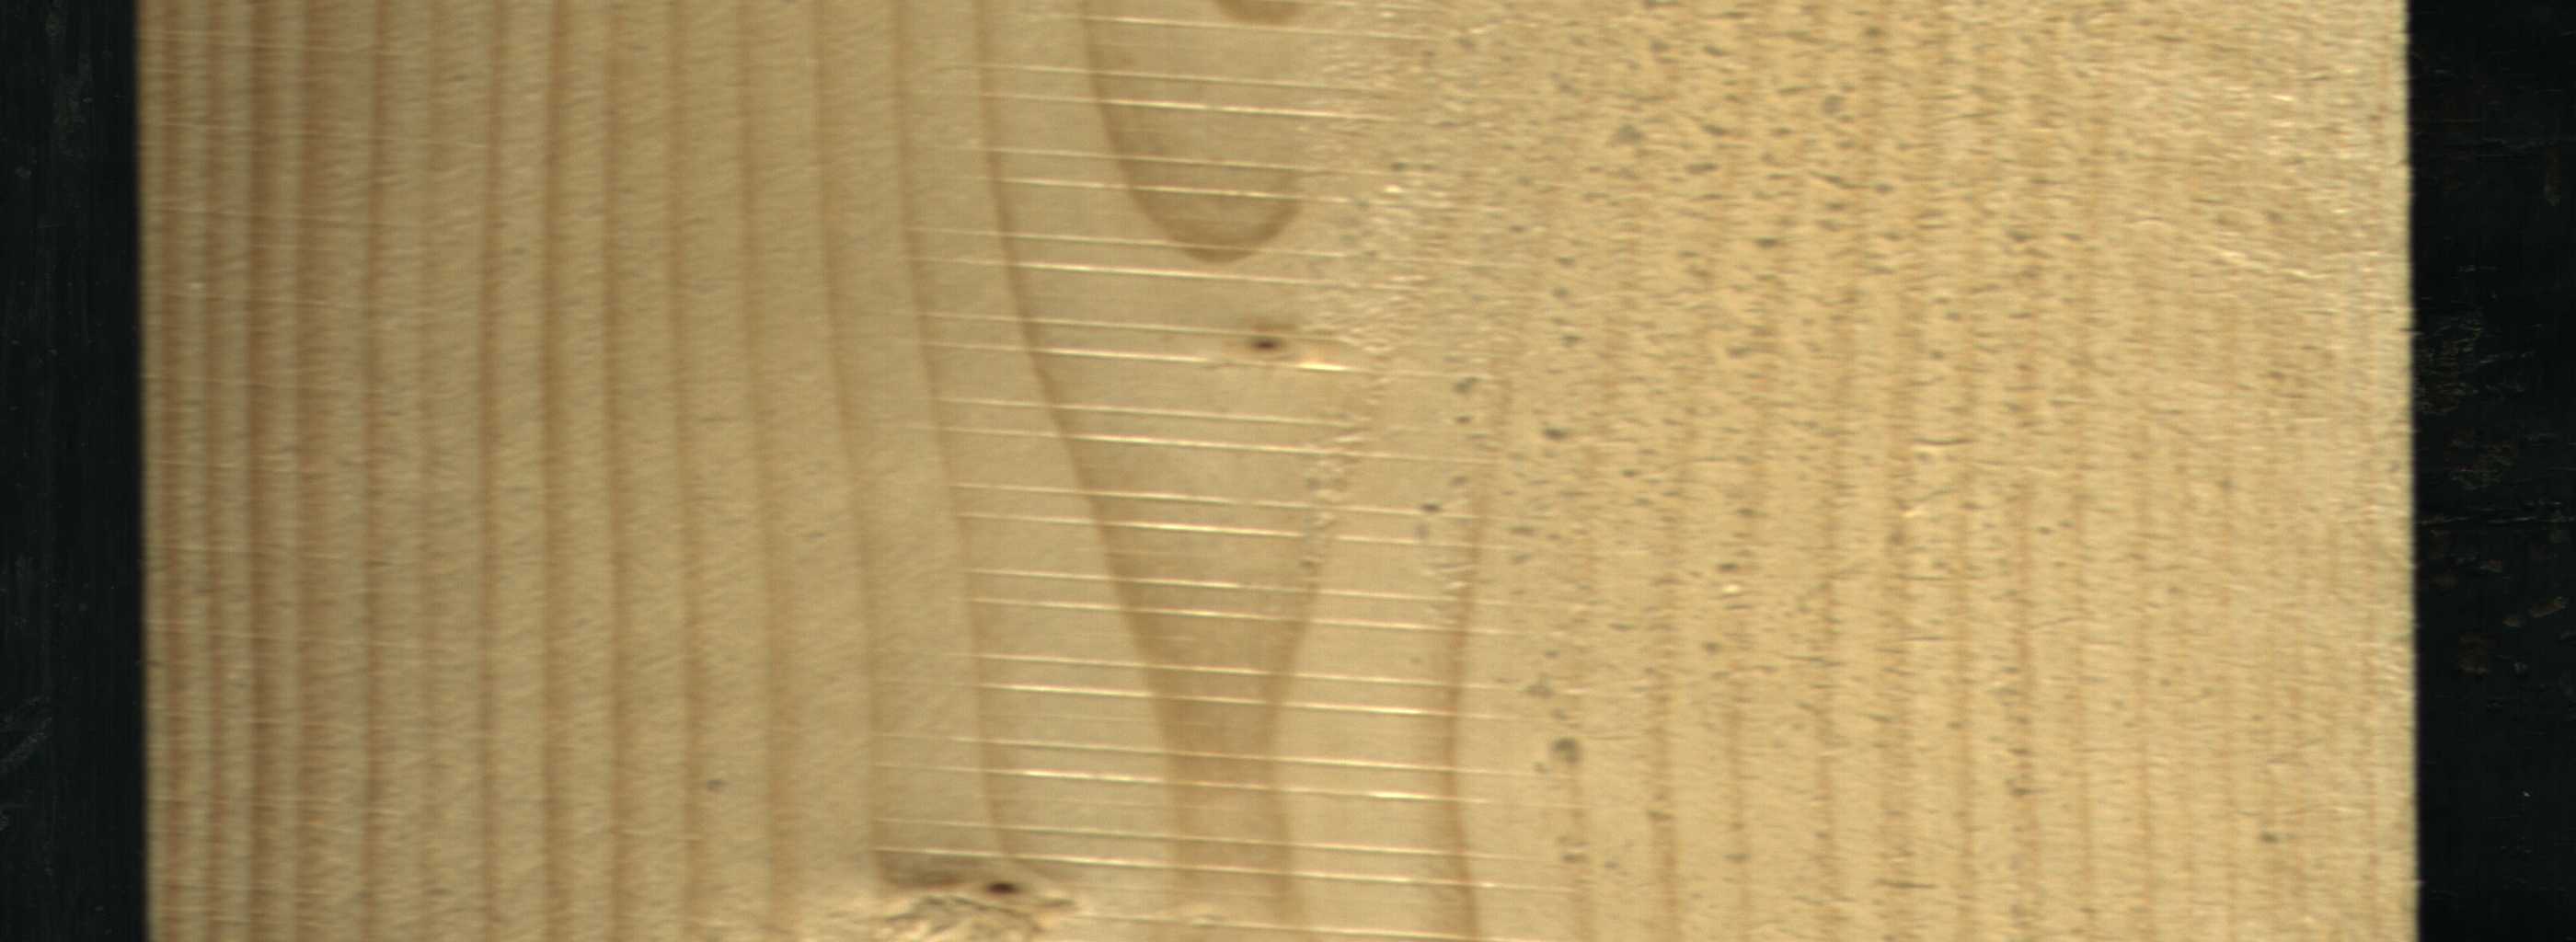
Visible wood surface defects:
Dead_Knot